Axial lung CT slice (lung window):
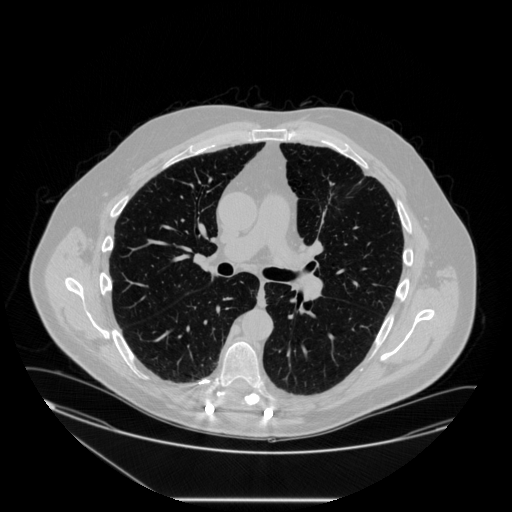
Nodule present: no